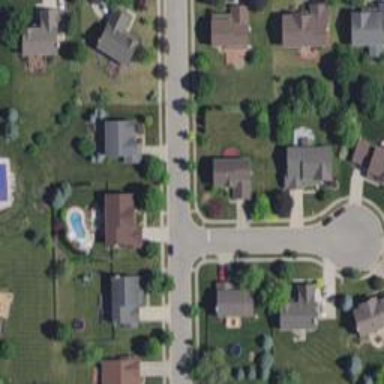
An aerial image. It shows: Residential road with separate asphalt sidewalk.